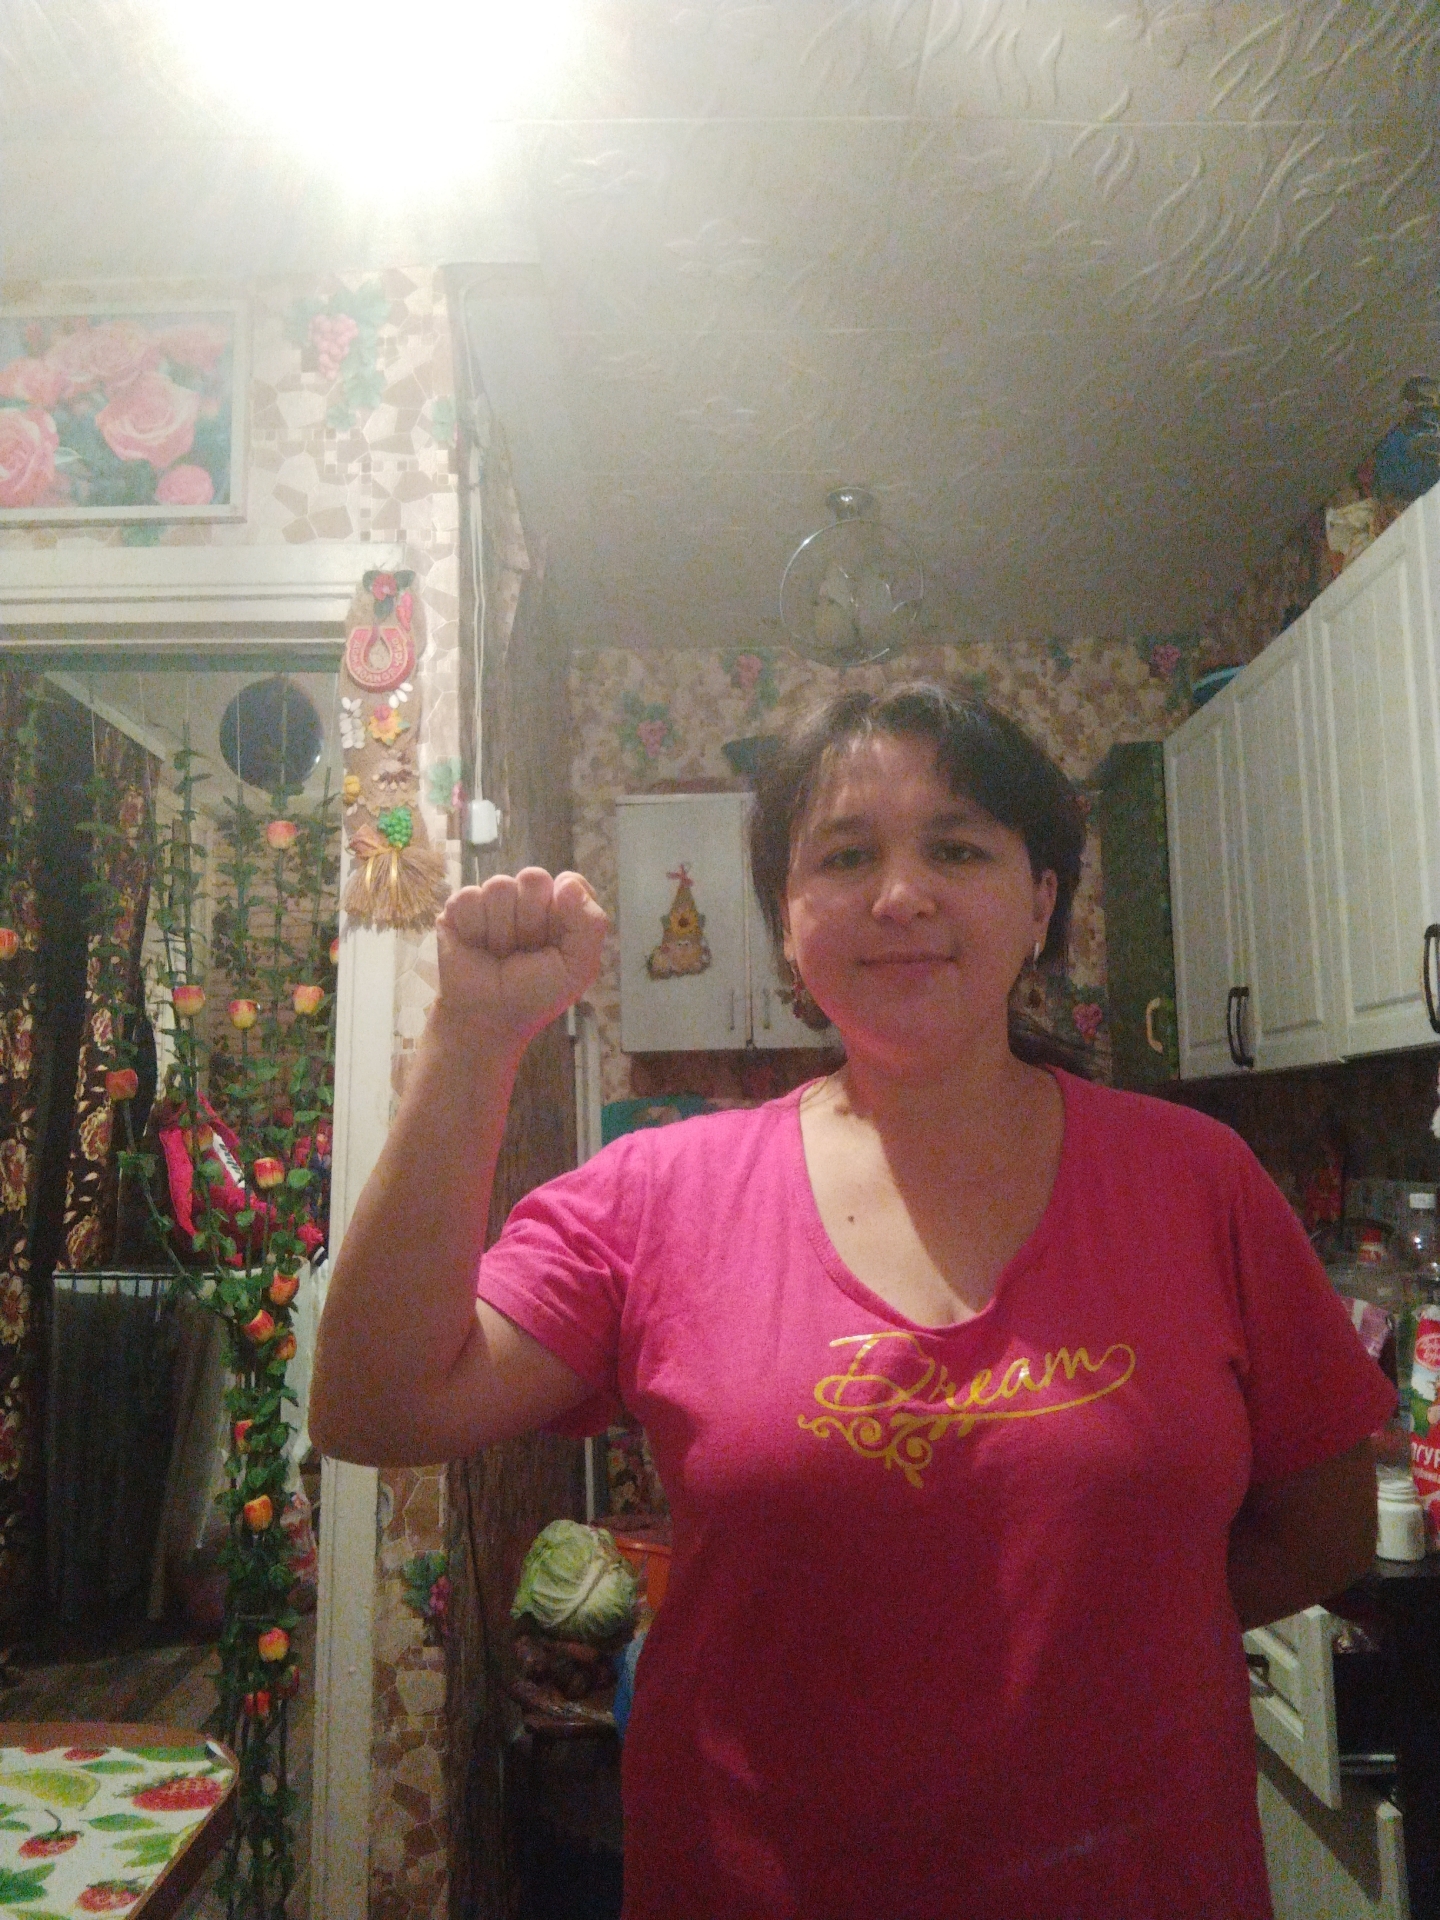
Label: noise